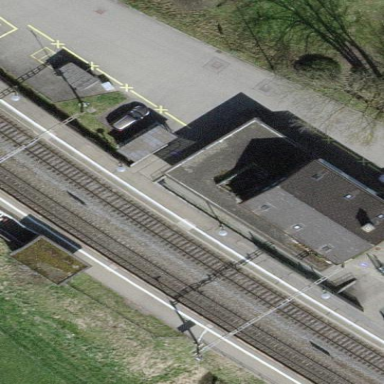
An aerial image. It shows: Train station building.